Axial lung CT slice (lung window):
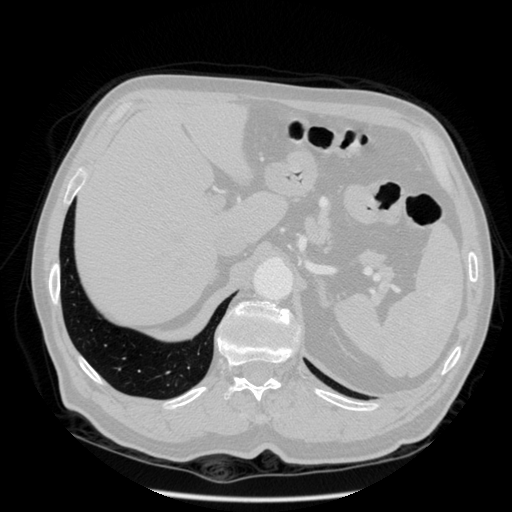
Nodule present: no